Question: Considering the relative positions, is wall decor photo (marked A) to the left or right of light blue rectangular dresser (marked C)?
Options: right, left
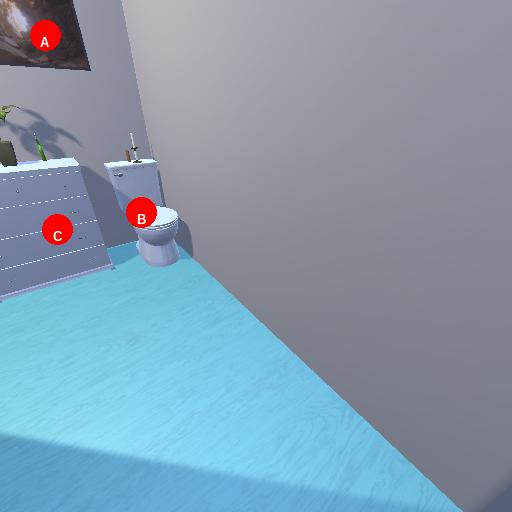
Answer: right